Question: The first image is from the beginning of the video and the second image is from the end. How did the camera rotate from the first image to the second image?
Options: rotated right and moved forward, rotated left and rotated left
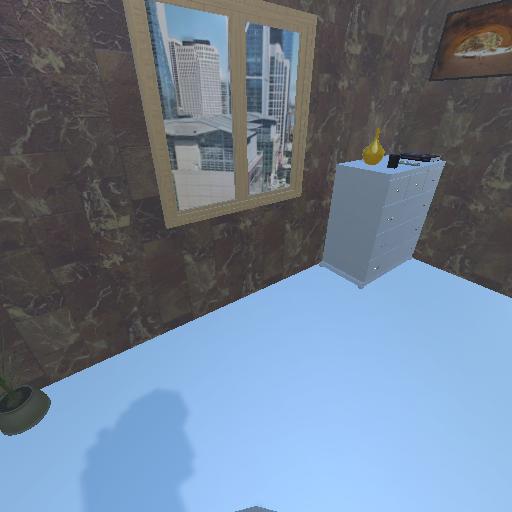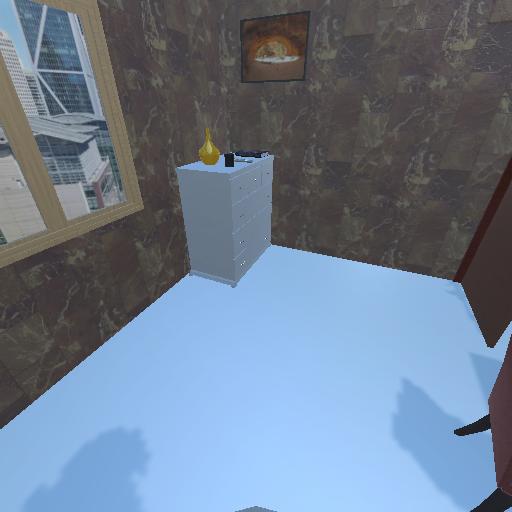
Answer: rotated right and moved forward